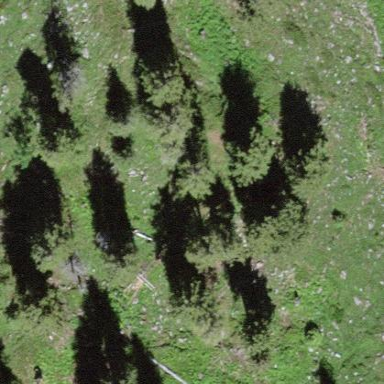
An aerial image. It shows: Forest area.